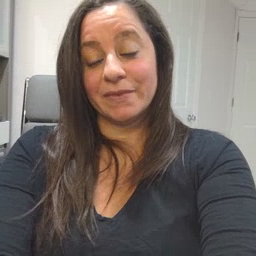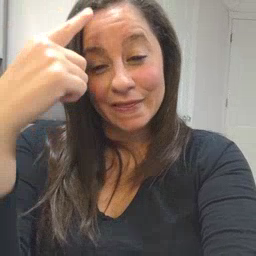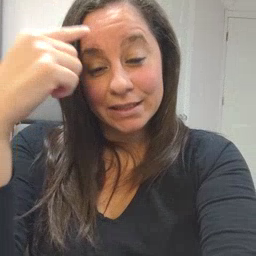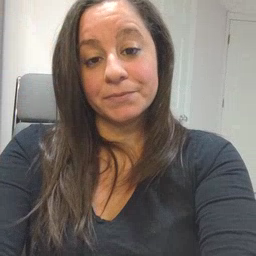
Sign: think